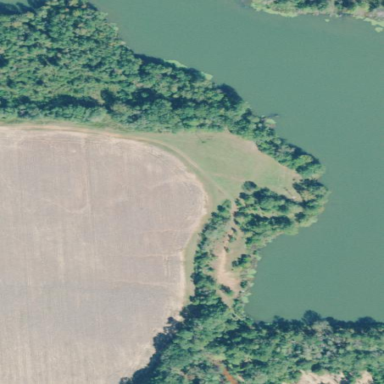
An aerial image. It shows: Reservoir area.